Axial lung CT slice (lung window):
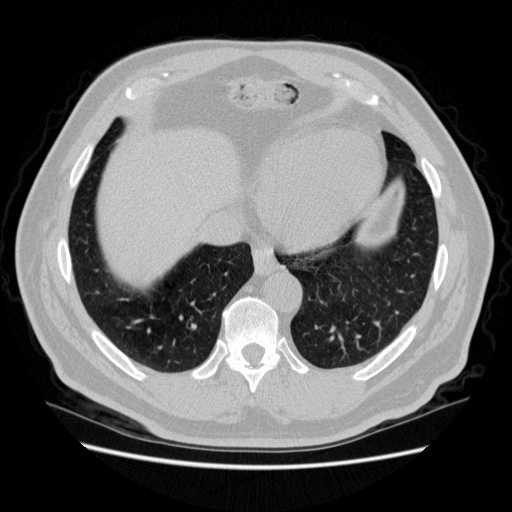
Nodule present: no